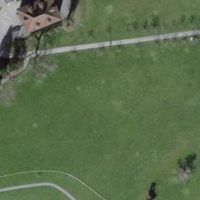
EUNIS habitat code: 53
Species observed at this site:
Corvus corone
Podiceps cristatus
Fulica atra
Anas platyrhynchos
Passer domesticus
Fringilla coelebs
Turdus merula
Chroicocephalus ridibundus
Phalacrocorax carbo
Larus michahellis
Cygnus olor
Chelidonium majus
Parus major
Mergus merganser
Columba livia
Motacilla alba
Ficedula hypoleuca